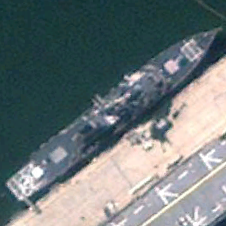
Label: destroyer